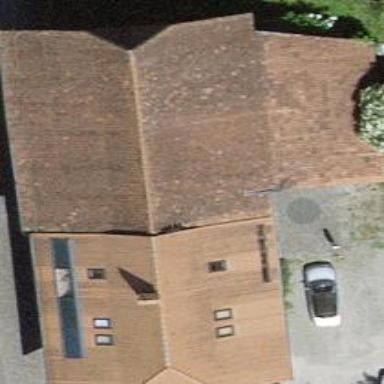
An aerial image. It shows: Farm building.